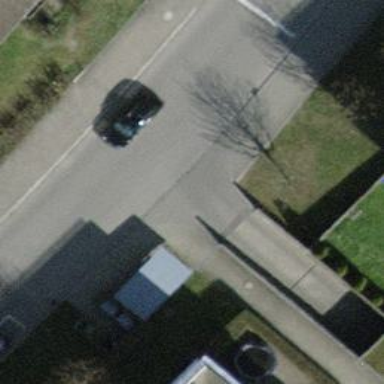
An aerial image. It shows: Asphalt sidewalk along the footway.